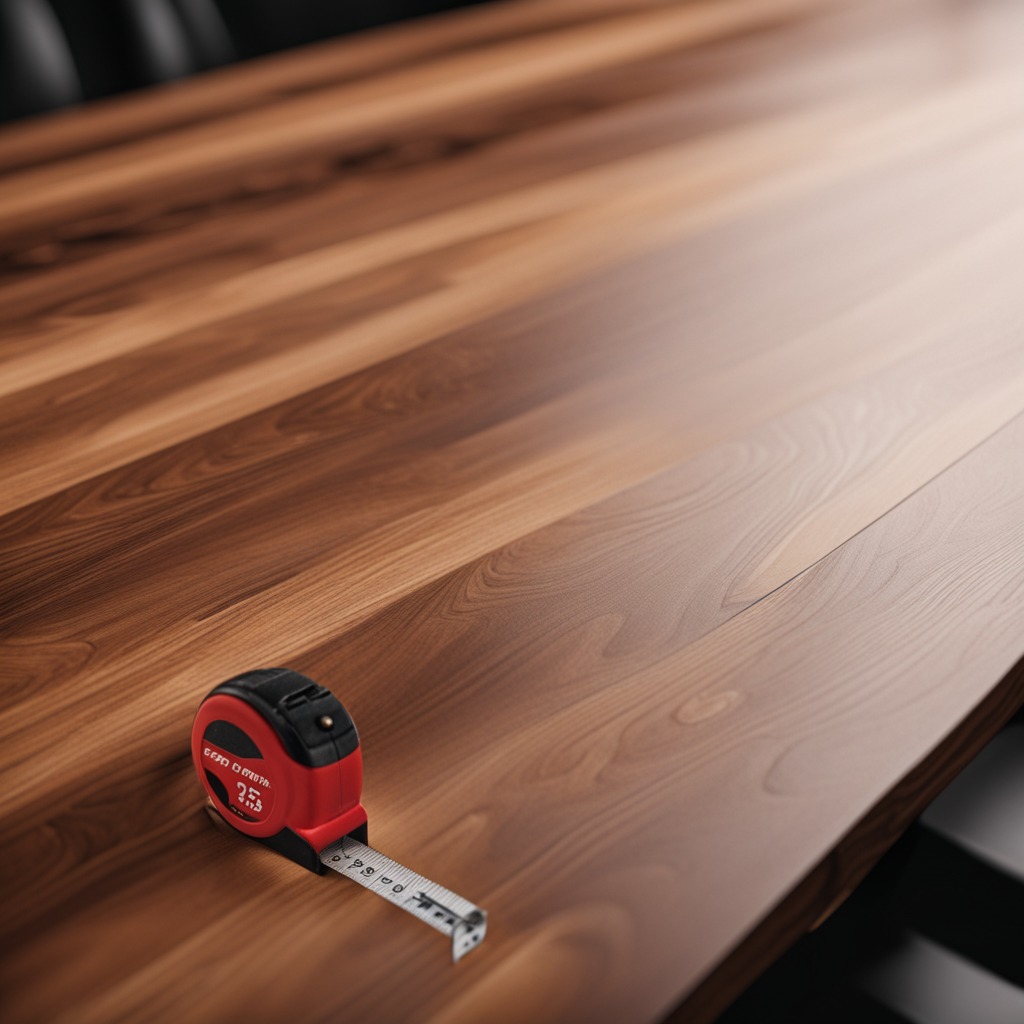
A measuring tape lies on a wooden table in a carpentry studio.